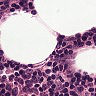
Metastatic tissue present: no